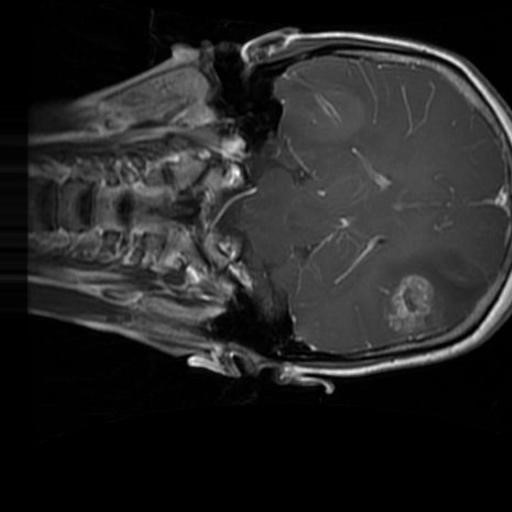
Label: brain_glioma